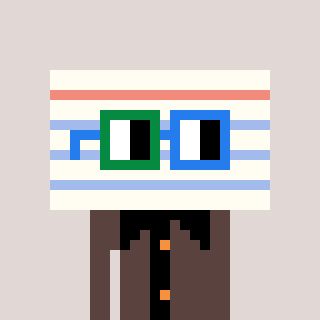
a pixel art character with square green and blue glasses, a empty notebook page-shaped head and a darkbrown-colored body on a warm background